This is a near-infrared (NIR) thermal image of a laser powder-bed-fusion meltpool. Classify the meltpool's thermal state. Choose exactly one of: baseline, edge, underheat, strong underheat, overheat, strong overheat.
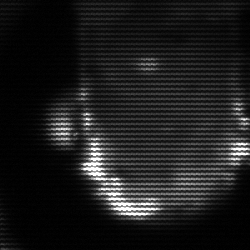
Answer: baseline